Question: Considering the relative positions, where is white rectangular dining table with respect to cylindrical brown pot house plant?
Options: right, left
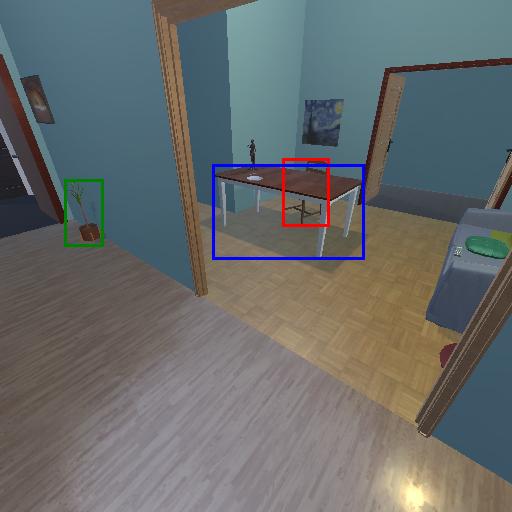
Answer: right